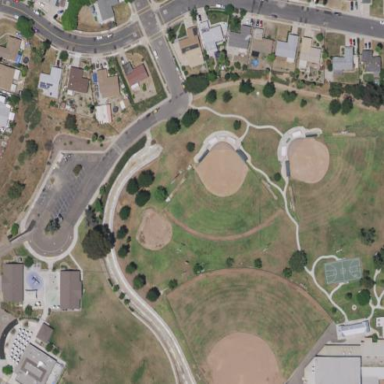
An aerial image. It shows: Softball pitch for leisure and sport activities.